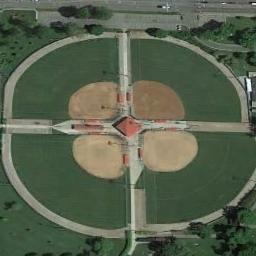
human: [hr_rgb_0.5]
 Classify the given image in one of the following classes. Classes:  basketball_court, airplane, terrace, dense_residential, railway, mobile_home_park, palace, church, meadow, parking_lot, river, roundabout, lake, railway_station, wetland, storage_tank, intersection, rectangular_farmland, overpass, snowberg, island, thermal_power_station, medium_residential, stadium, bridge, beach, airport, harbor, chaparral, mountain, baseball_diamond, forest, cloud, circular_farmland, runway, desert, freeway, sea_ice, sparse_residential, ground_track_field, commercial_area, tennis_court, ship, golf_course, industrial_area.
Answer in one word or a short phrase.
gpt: baseball_diamond